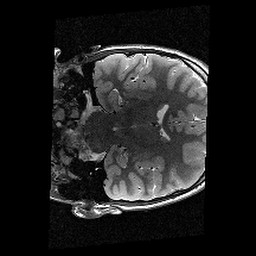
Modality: T2w
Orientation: coronal
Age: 11
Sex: female
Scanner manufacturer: siemens
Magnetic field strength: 3 T
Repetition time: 9.23 s
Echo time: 0.067 s